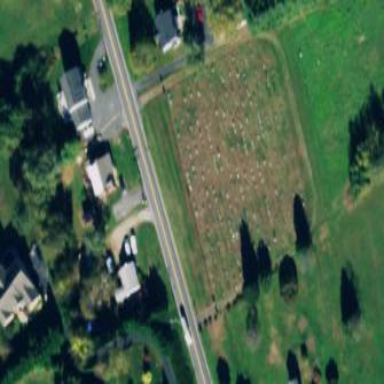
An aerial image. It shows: Graveyard area designated as cemetery.